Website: apple
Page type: payment
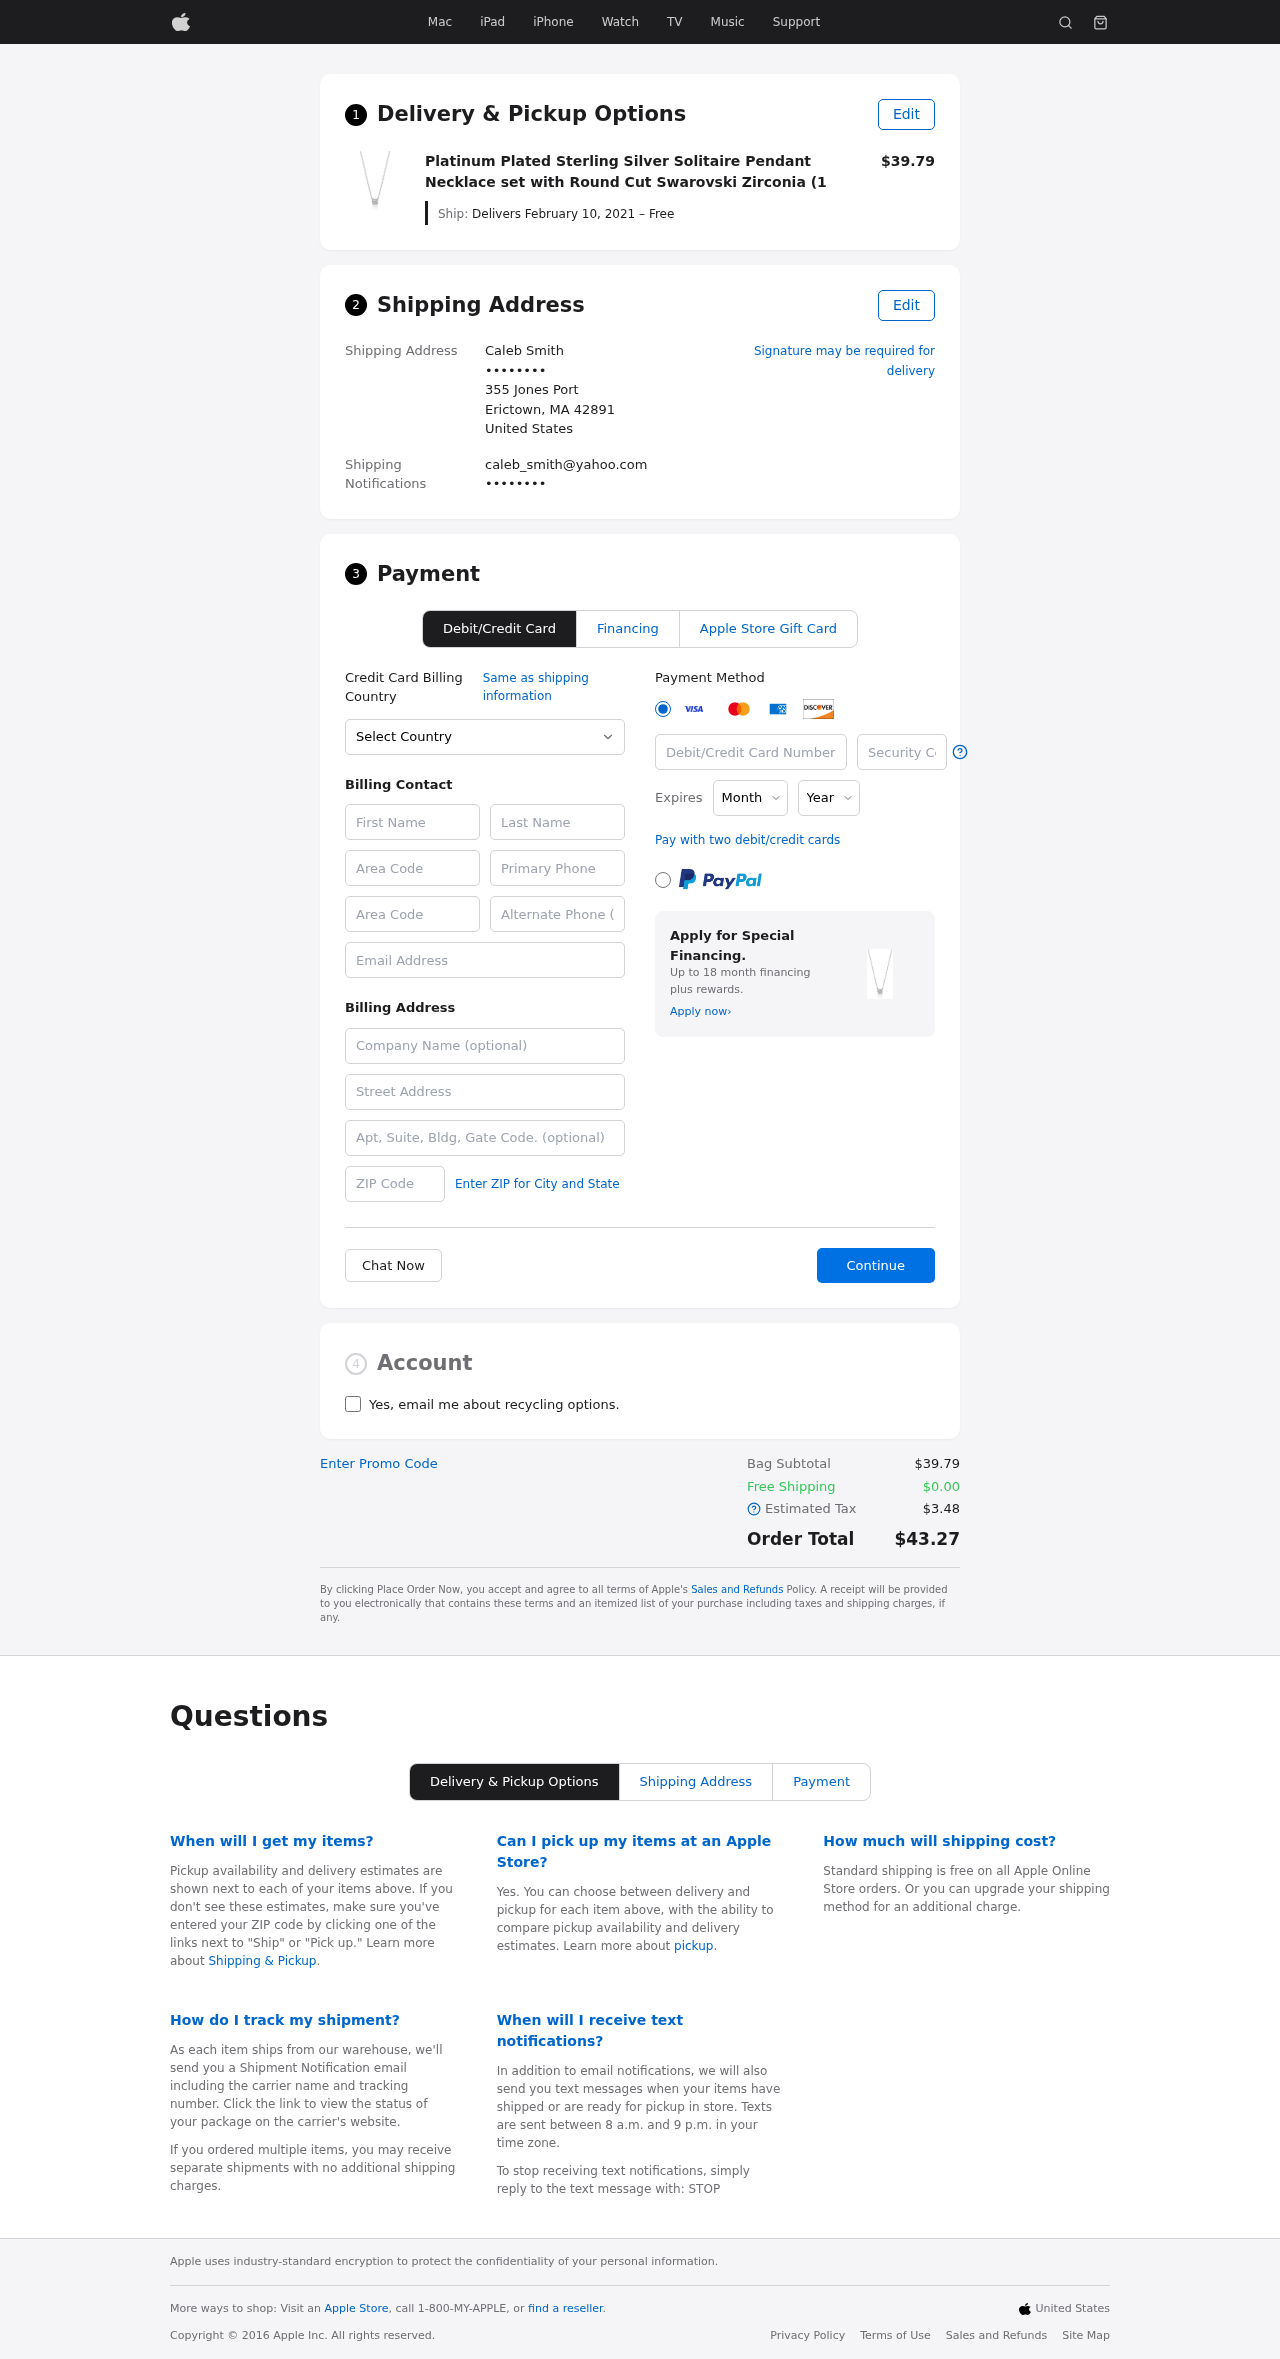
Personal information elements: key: PII_CARD_CVV
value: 367
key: PII_CARD_EXPIRY_MONTH
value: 02
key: PII_CARD_EXPIRY_YEAR
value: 28
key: PII_CARD_NUMBER
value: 2258 6837 2397 8290
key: PII_CITY_STATE_ZIP
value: Erictown, MA 42891
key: PII_COUNTRY
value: United States
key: PII_EMAIL
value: caleb_smith@yahoo.com
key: PII_EMAIL2
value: caleb_smith@yahoo.com
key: PII_FIRSTNAME
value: Caleb
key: PII_FULLNAME
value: Caleb Smith
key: PII_LASTNAME
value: Smith
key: PII_PHONE3
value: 7329789342
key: PII_PHONE_ALT
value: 9562412845
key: PII_PHONE_ALT_AREA
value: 956
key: PII_PHONE_AREA
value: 732
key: PII_SECURITY_CODE
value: AL01
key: PII_STREET
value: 355 Jones Port
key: PII_PHONE
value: ••••••••
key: PII_PHONE2
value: ••••••••
Product elements: key: PRODUCT1_NAME
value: Platinum Plated Sterling Silver Solitaire Pendant Necklace set with Round Cut Swarovski Zirconia (1
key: PRODUCT1_PRICE
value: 39.79
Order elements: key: ORDER_DELIVERY_DATE
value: Delivers February 10, 2021 – Free
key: ORDER_SUBTOTAL
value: $39.79
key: ORDER_SHIPPING_COST
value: $0.00
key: ORDER_TAX
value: $3.48
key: ORDER_TOTAL
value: $43.27